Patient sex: F
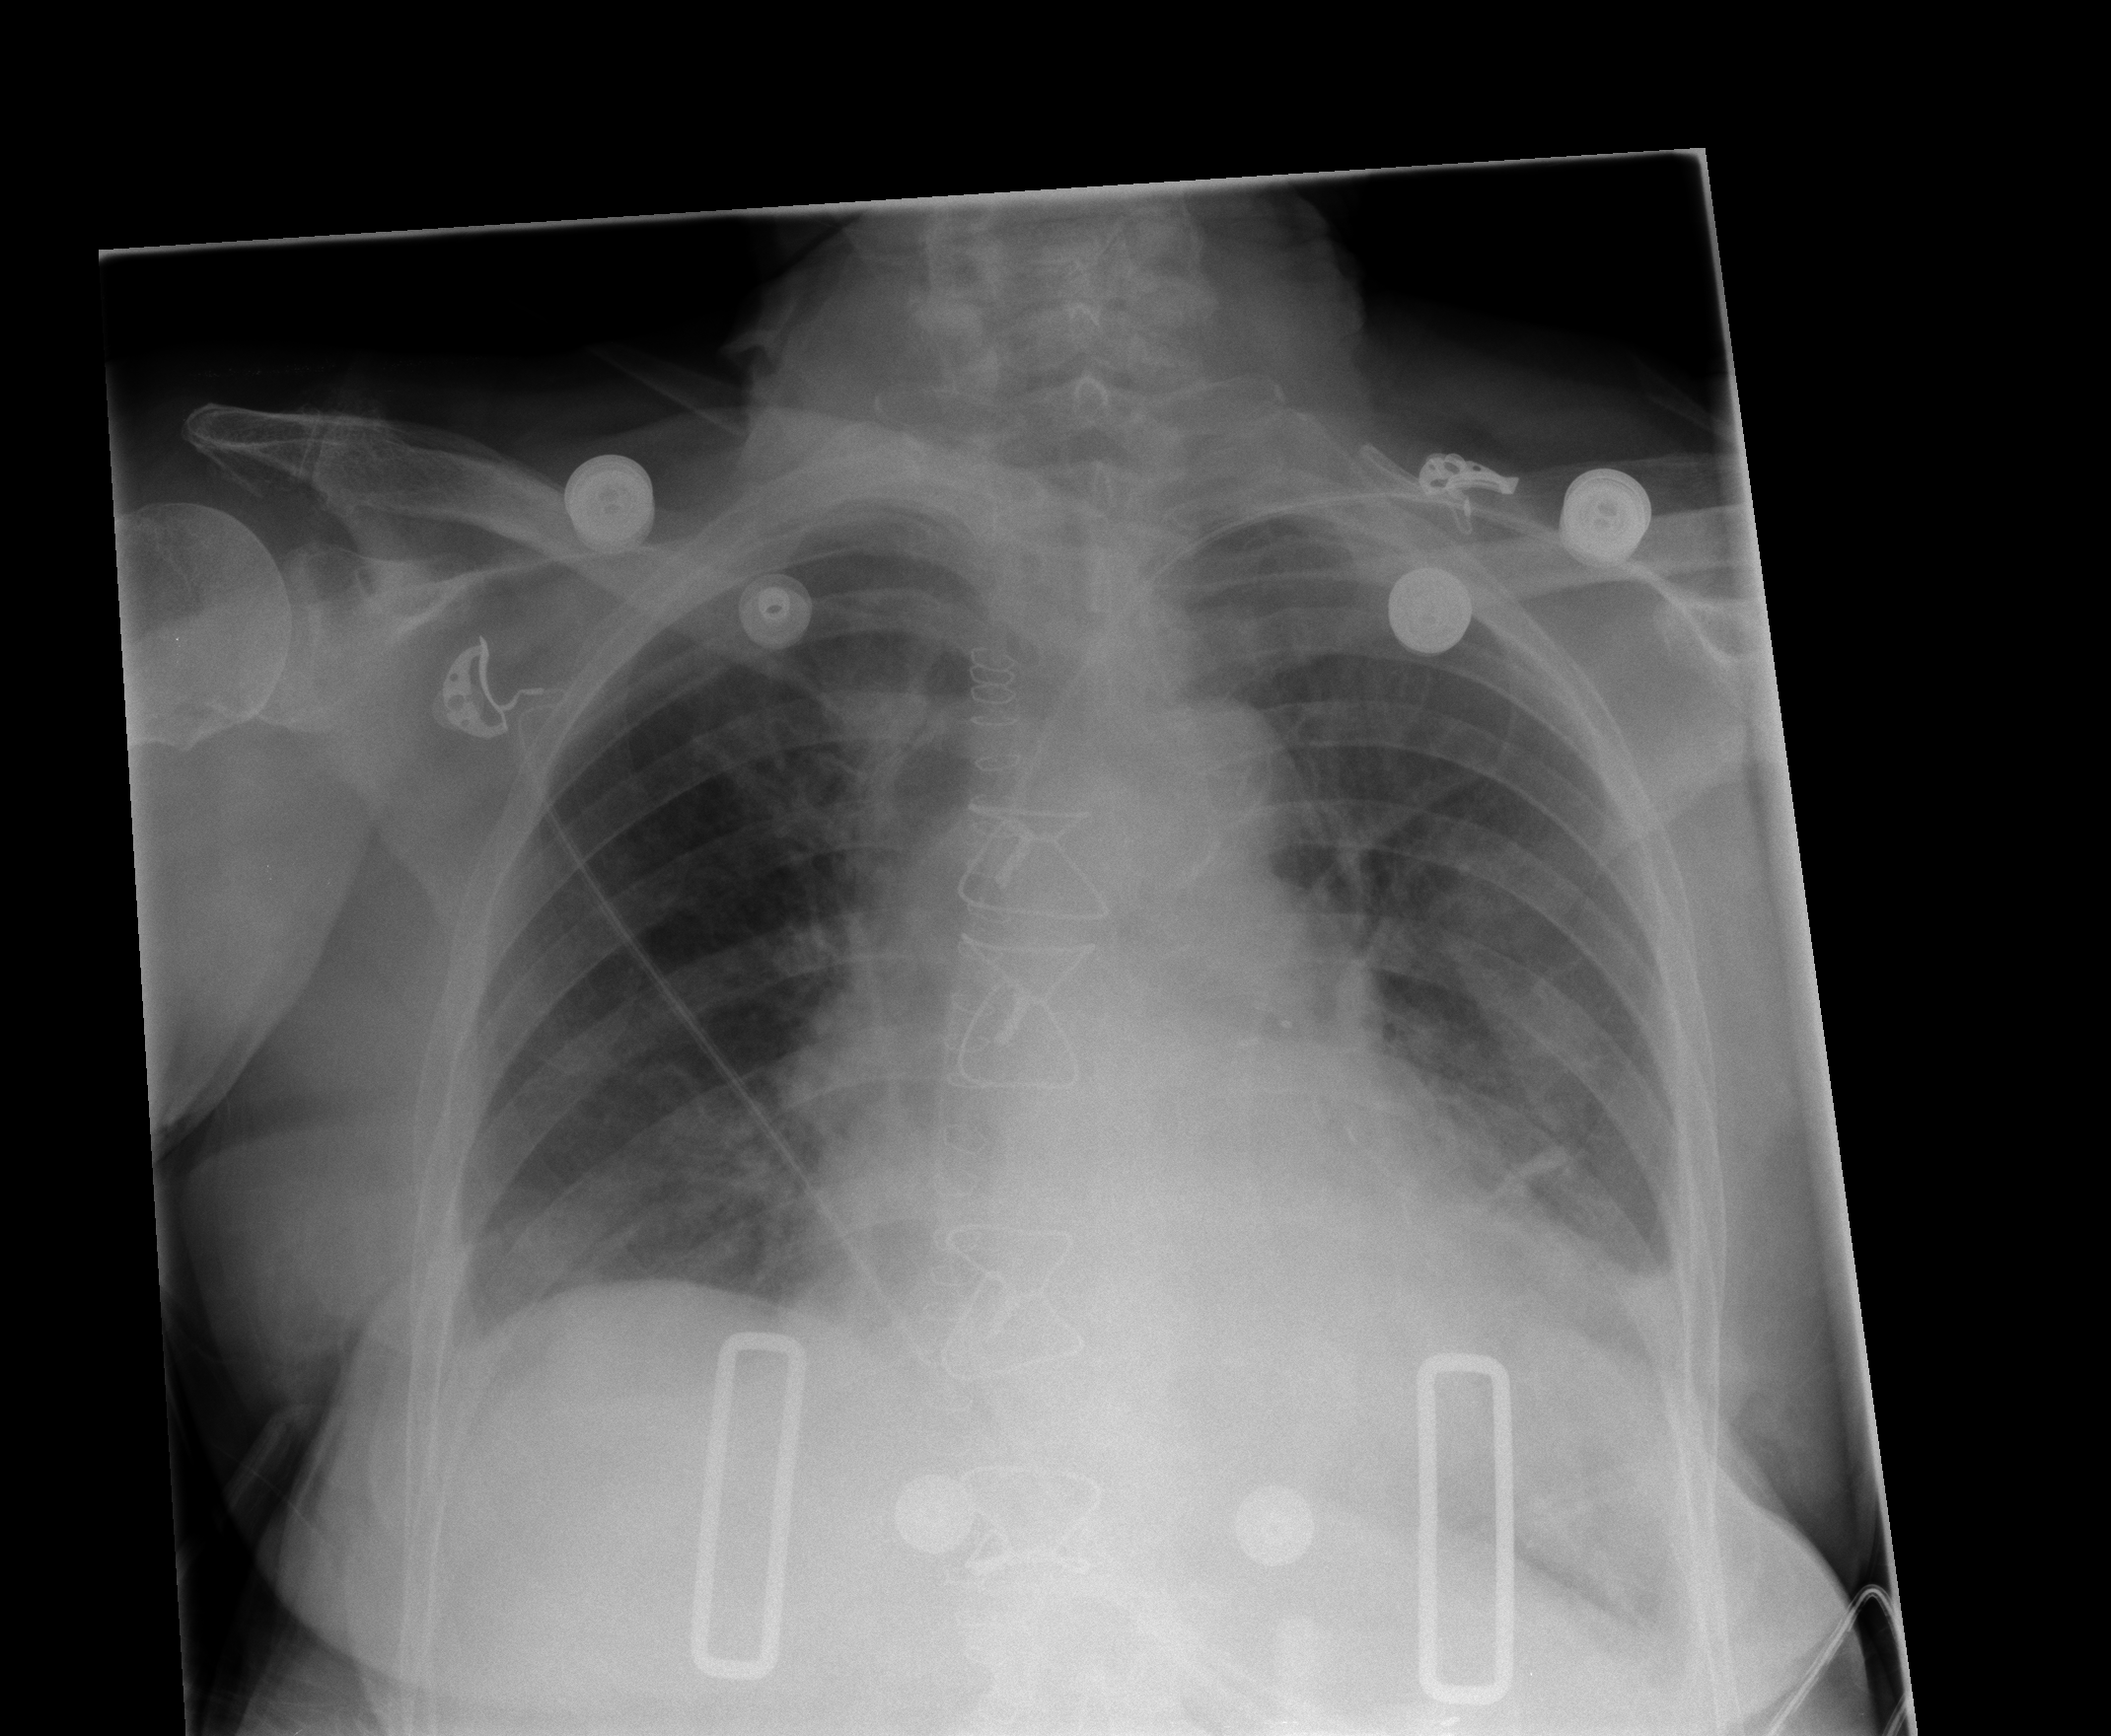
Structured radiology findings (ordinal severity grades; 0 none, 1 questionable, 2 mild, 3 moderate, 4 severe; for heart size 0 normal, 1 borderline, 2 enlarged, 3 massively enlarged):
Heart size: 1
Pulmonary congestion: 2
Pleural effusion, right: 1
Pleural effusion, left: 2
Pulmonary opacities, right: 0
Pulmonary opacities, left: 2
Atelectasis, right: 1
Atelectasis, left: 2